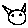
Label: cat